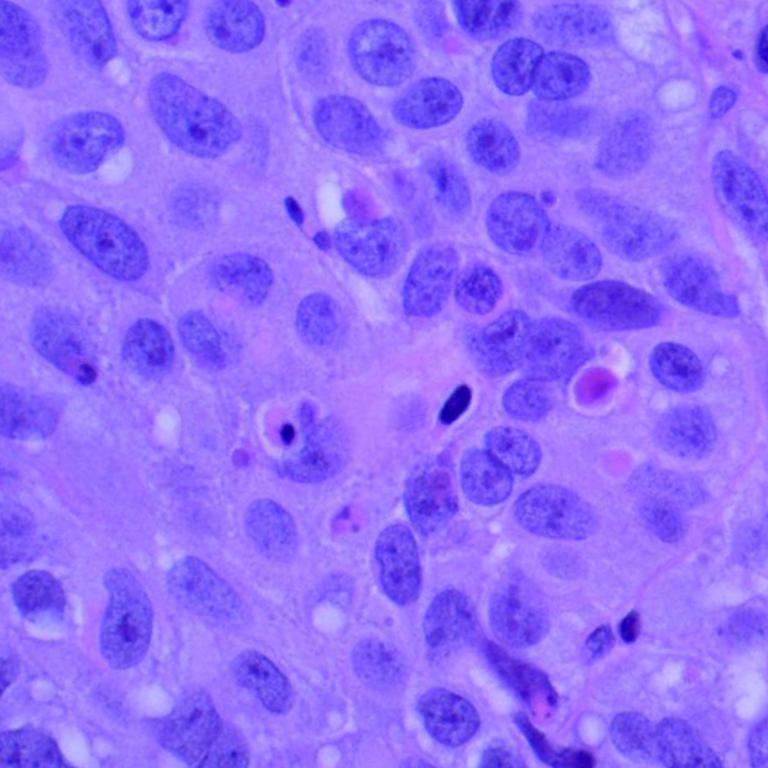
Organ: lung
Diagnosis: squamous carcinomas